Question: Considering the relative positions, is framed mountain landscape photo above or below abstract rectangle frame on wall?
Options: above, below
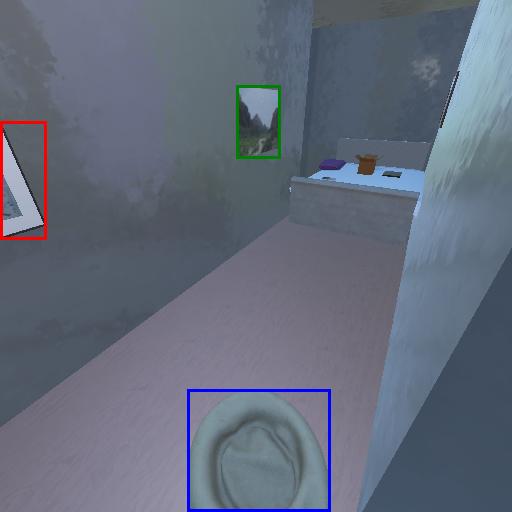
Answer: above